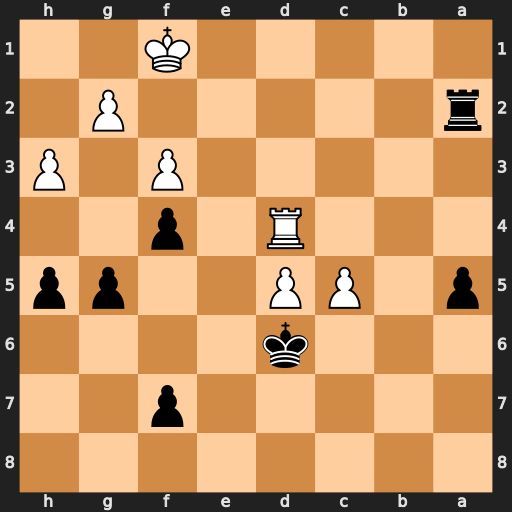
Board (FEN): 8/5p2/3k4/p1PP2pp/3R1p2/5P1P/r5P1/5K2
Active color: b
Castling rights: -
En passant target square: -
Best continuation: Kxc5 Rd1 Kd6